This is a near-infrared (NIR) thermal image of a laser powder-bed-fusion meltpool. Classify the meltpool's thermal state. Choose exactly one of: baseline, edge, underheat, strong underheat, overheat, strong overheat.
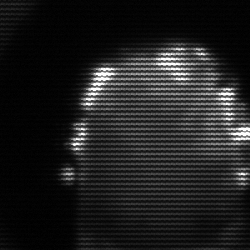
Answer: baseline